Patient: sex M, age 57
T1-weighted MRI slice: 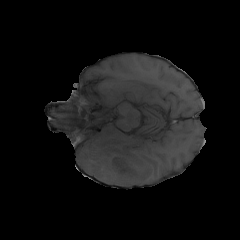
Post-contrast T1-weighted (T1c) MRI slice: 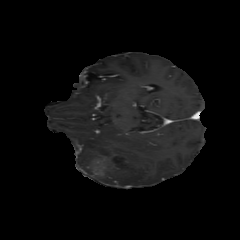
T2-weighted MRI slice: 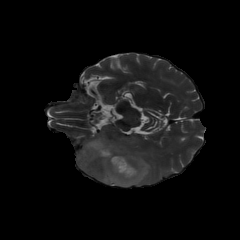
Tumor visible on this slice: yes
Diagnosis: Glioblastoma, IDH-wildtype
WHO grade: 4